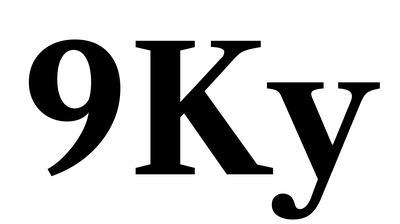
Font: LibreCaslonText_Bold